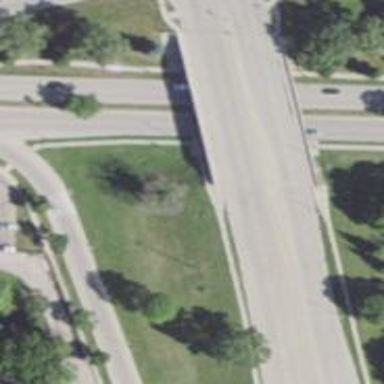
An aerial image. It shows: Primary highway bridge with asphalt surface and dual carriageway.